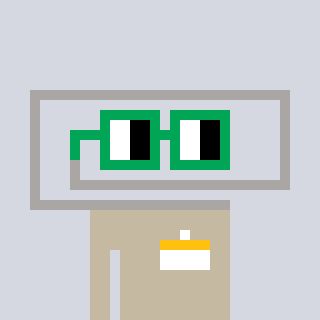
a pixel art character with square green glasses, a paperclip-shaped head and a bege-colored body on a cool background